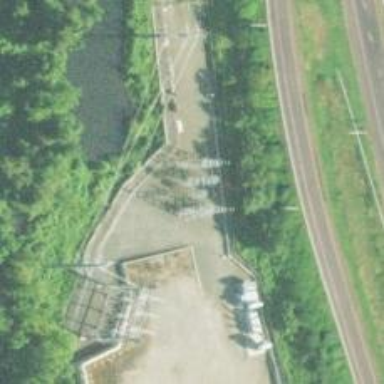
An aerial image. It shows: Switch used for power control.